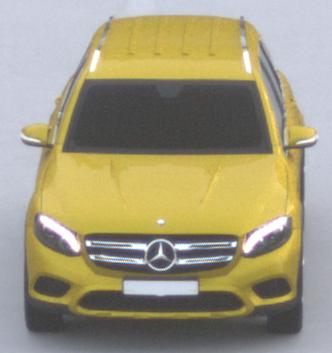
Make: Mercedes-Benz
Model: GLC 250
Detailed model: GLC (253)
Model produced from: 2015/09
Model produced until: 2018/05
Doors: 5
Color: yellow
Road condition: dry road
Daytime: sunrise or sunset
Contrast: low contrast